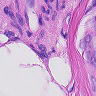
Metastatic tissue present: yes